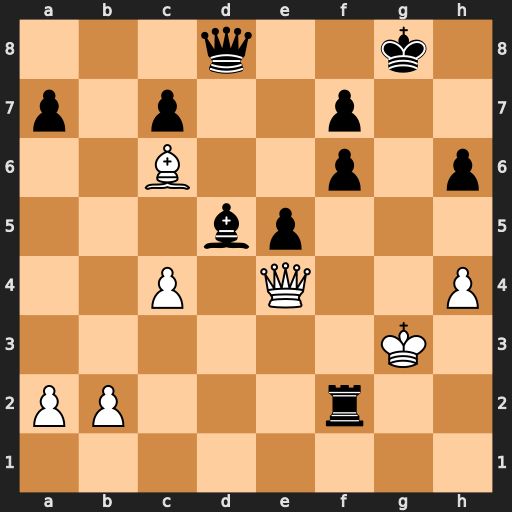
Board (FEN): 3q2k1/p1p2p2/2B2p1p/3bp3/2P1Q2P/6K1/PP3r2/8
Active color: w
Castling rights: -
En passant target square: -
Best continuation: Bxd5 f5 Qd3 Kg7 Kxf2